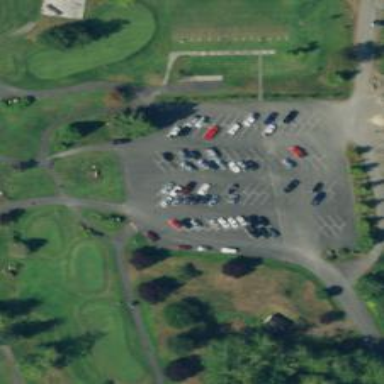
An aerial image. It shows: Footway that doubles as golf path.